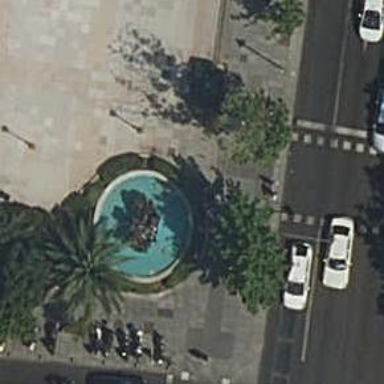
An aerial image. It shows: Beautiful fountain.